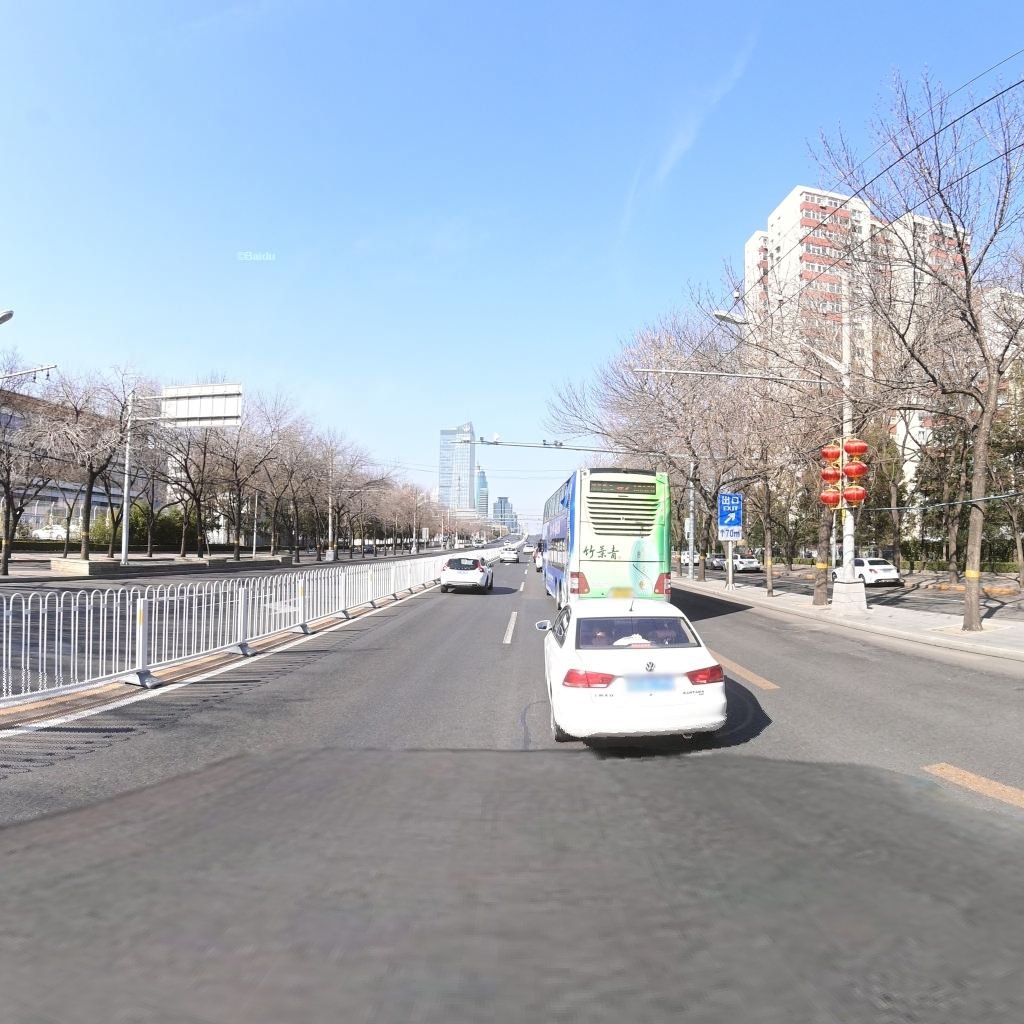
Region: Chaoyang
Road damage annotations: longitudinal patch, longitudinal patch